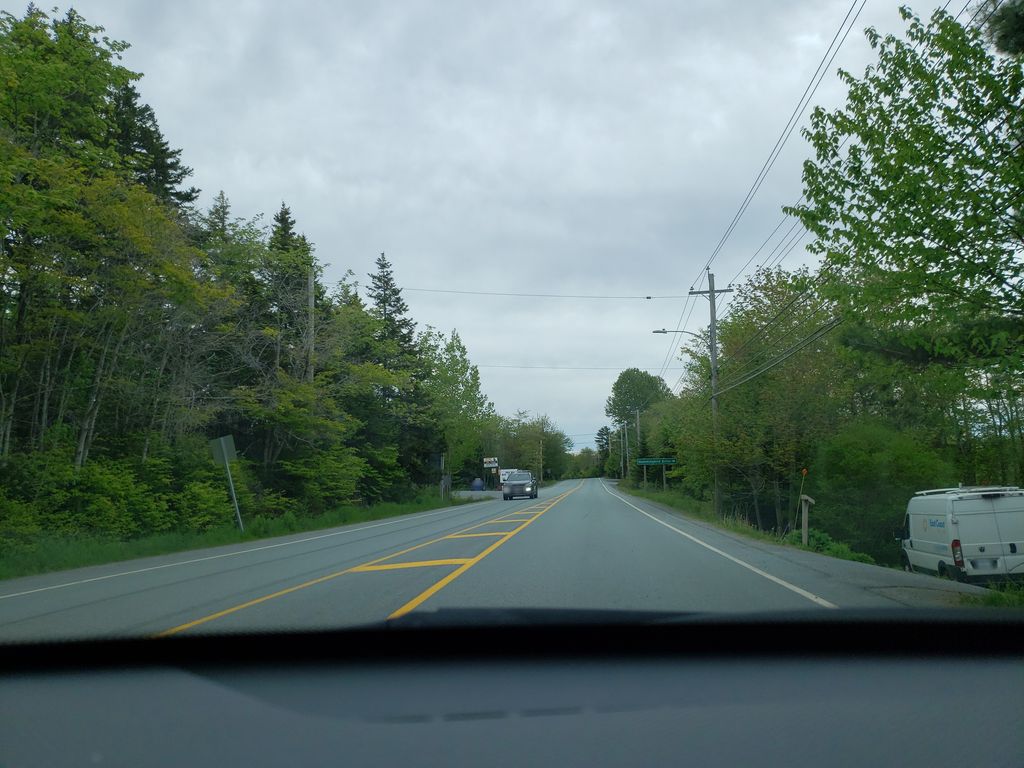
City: halifax